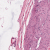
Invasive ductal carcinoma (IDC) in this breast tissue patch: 0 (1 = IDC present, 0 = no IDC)